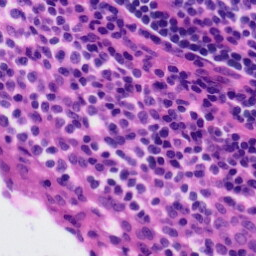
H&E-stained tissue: Tonsil